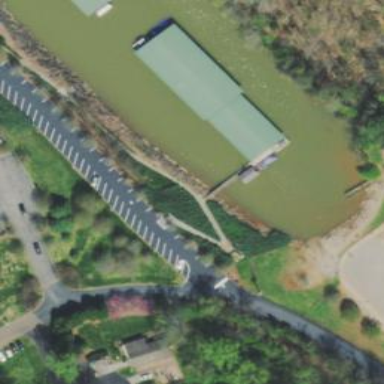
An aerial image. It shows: Boatyard along the waterway.